Question: hello in vuejs I want to separate the amount of money with a comma and a period, how can I do it with filter?
I want the currency to be like this.
'''
<p>1.000<span>,00</span></p>
'''

I want the part separated by comma to be gray like in the image
'''
Vue.filter('toTL', function (value) {
return new Intl.NumberFormat('tr-TR', { currency: 'TRY', minimumFractionDigits: 2}).format(value);
});
'''
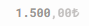
Answer: An easy solution would be to let the filter output the HTML:
'''
<p class="amount" v-html="$options.filters.toTL(attributes.gross_total)" />
'''
The filter can be written like so:
'''
Vue.filter('toTL', function (value) {
let formatted = new Intl.NumberFormat('tr-TR', { currency: 'TRY', minimumFractionDigits: 2}).format(value);
let arr = formatted.split(',');
return arr[0] + '<span>,' + arr[1] + '</span>';
});
'''
'String.prototype.split' documentation:
<URL>
Also see this StackOverflow question:
<URL>